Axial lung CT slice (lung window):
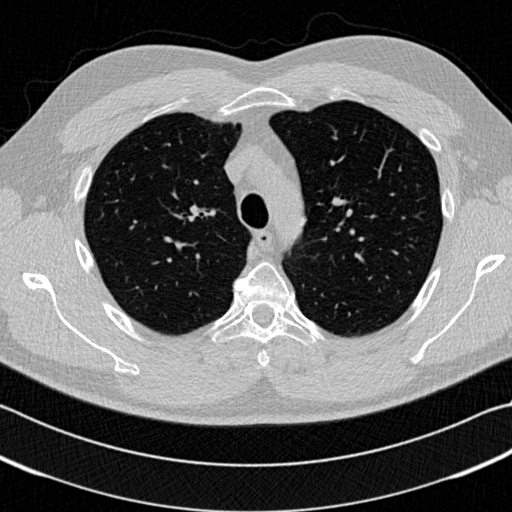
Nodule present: no